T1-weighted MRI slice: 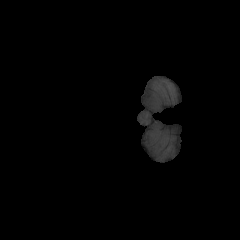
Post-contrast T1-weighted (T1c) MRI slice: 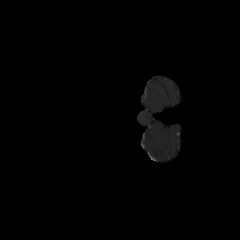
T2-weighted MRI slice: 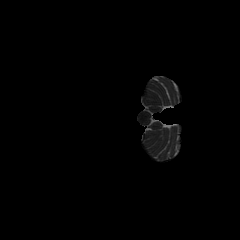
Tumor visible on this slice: no